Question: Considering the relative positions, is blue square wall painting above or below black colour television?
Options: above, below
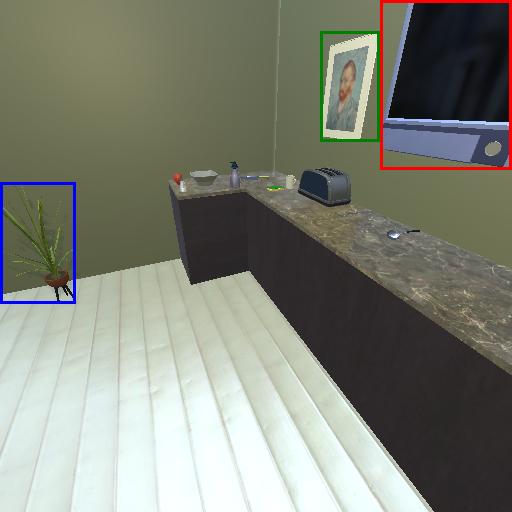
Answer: above